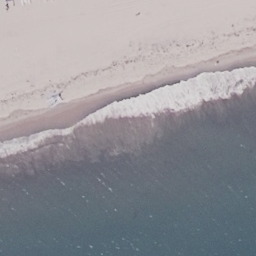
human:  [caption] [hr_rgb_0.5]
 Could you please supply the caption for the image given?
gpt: Waves beat the beach and throw up white foams .

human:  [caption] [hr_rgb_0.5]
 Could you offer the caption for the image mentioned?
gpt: Waves slapping a white sand beach and throwing up white foams .

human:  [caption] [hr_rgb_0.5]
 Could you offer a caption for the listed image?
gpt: This is a beach with blue sea and white sands .

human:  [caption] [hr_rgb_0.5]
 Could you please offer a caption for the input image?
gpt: Waves slapping a white sand beach .

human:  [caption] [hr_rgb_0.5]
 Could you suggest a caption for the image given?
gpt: This is a beach with violent waves .